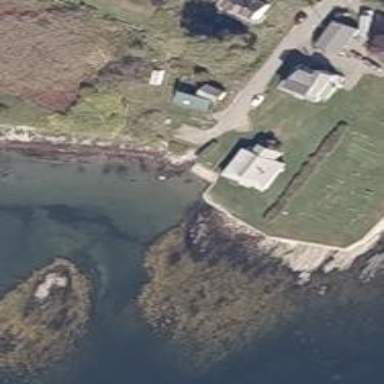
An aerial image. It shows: Slipway on leisure land.